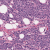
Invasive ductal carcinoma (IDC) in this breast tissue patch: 1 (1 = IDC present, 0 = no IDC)